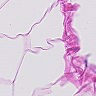
Metastatic tissue present: no